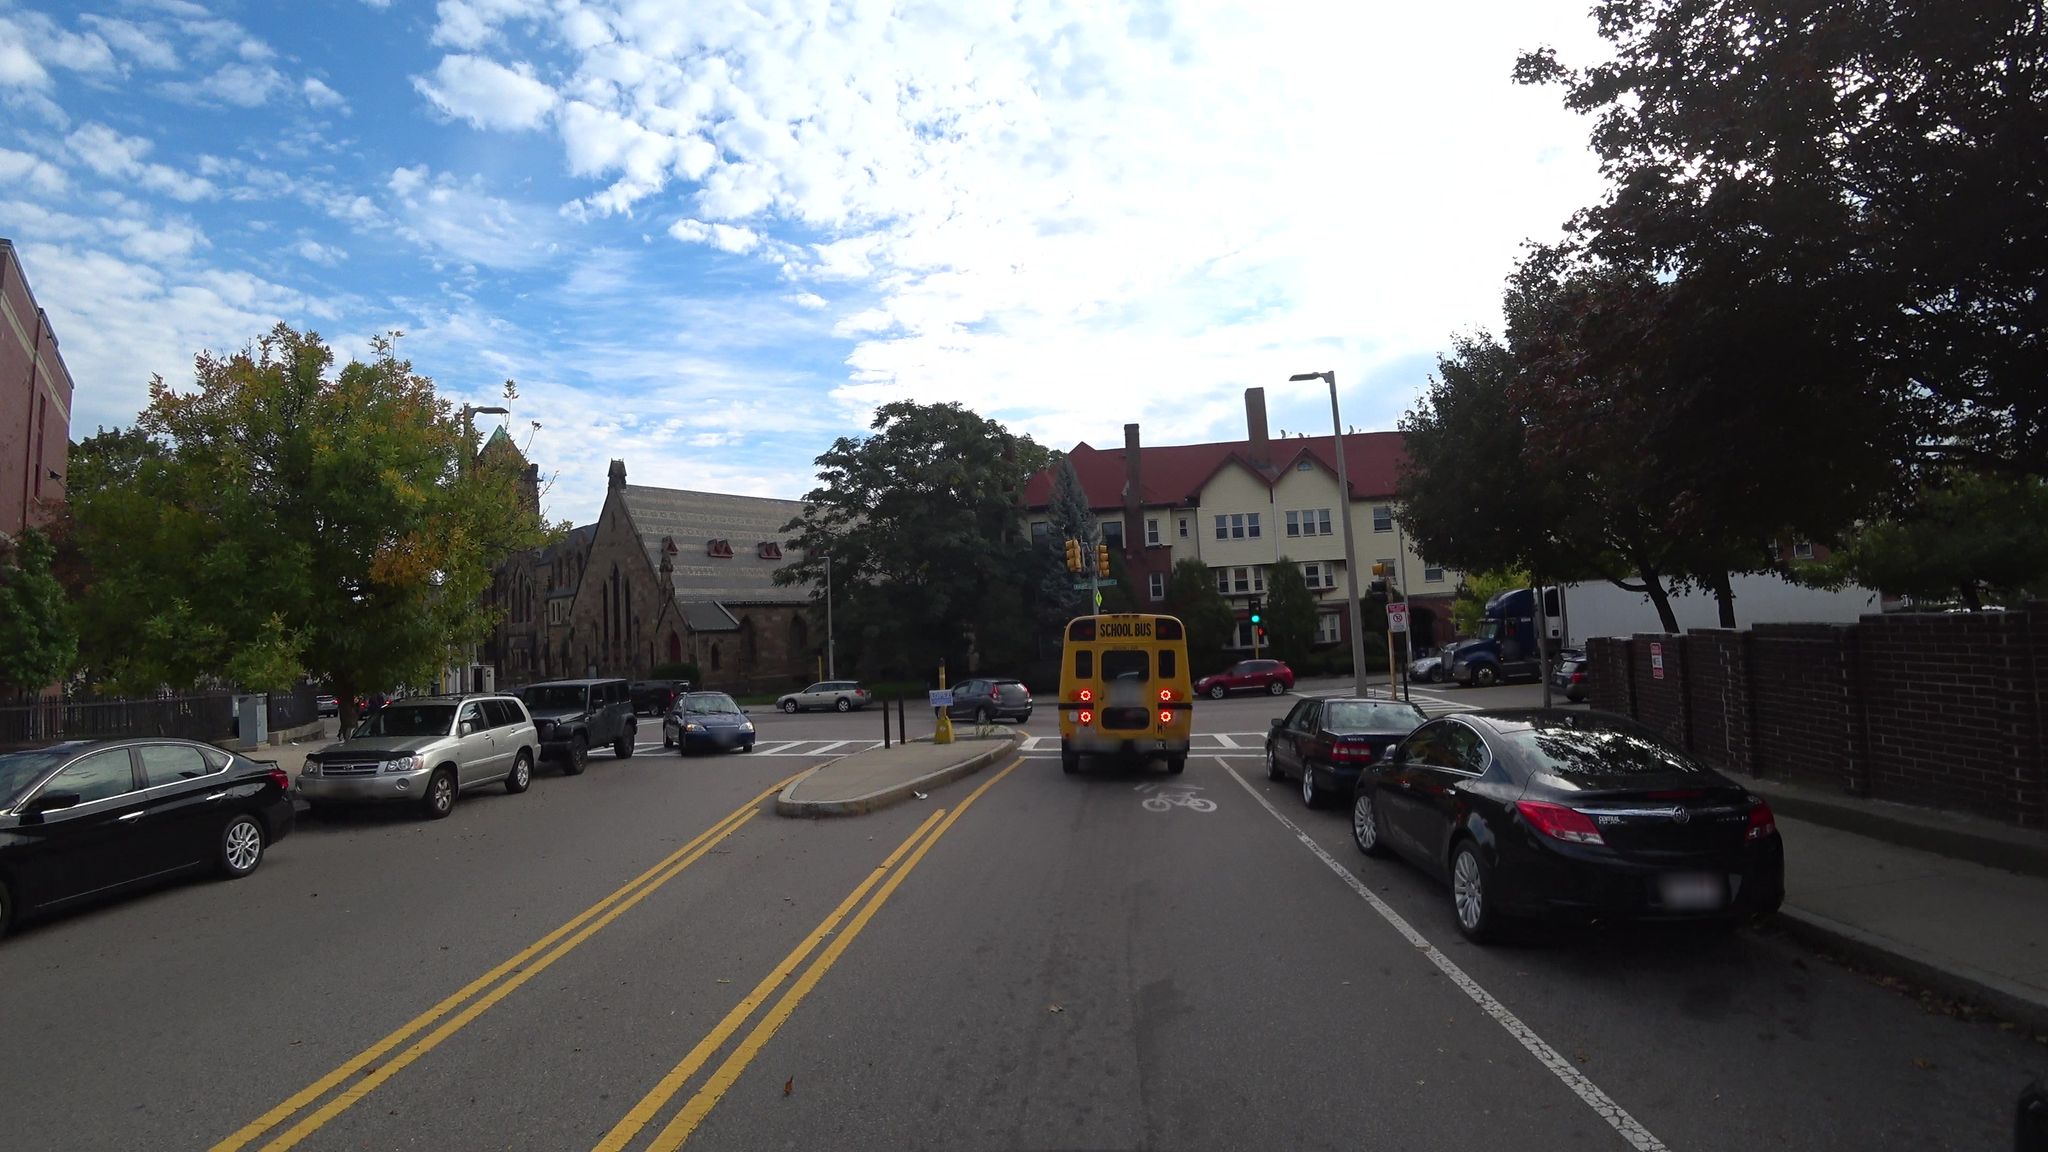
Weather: cloudy
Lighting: day
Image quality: good
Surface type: driving surface
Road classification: residential
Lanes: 2
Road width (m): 14.0
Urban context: urban centre
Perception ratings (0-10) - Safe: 7.45, Lively: 7.62, Beautiful: 8.51, Boring: 1.86, Depressing: 1.63, Wealthy: 6.56